Field crop: maize
Growth stage: 2
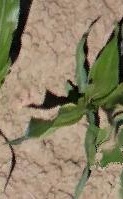
Species: maize